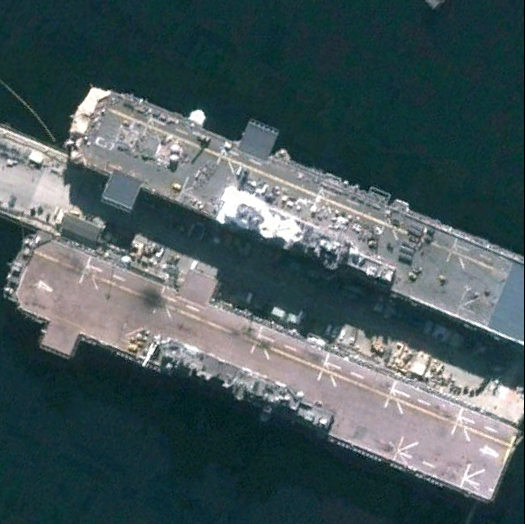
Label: assault